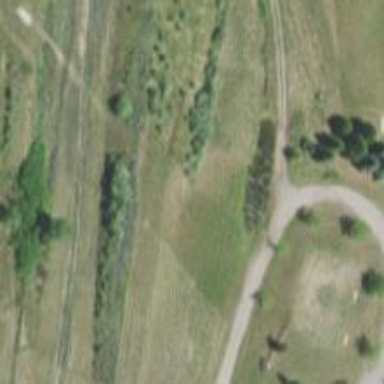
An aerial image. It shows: Grassy area designated as golf fairway.